Field crop: maize
Growth stage: 2
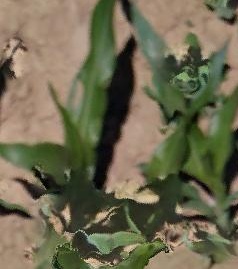
Species: maize